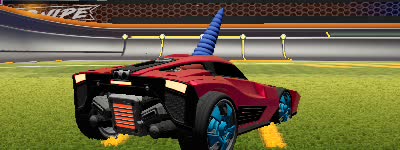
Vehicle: breakout